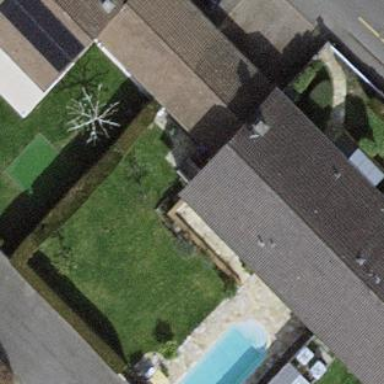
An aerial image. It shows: Garden enclosed by fence.